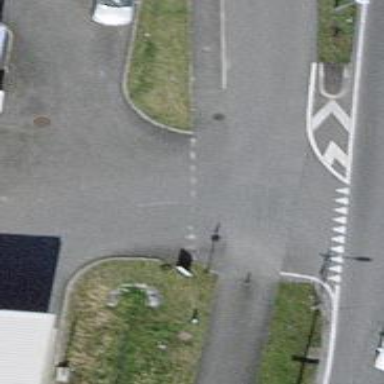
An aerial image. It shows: Asphalt footway with unmarked crossing.